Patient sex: F
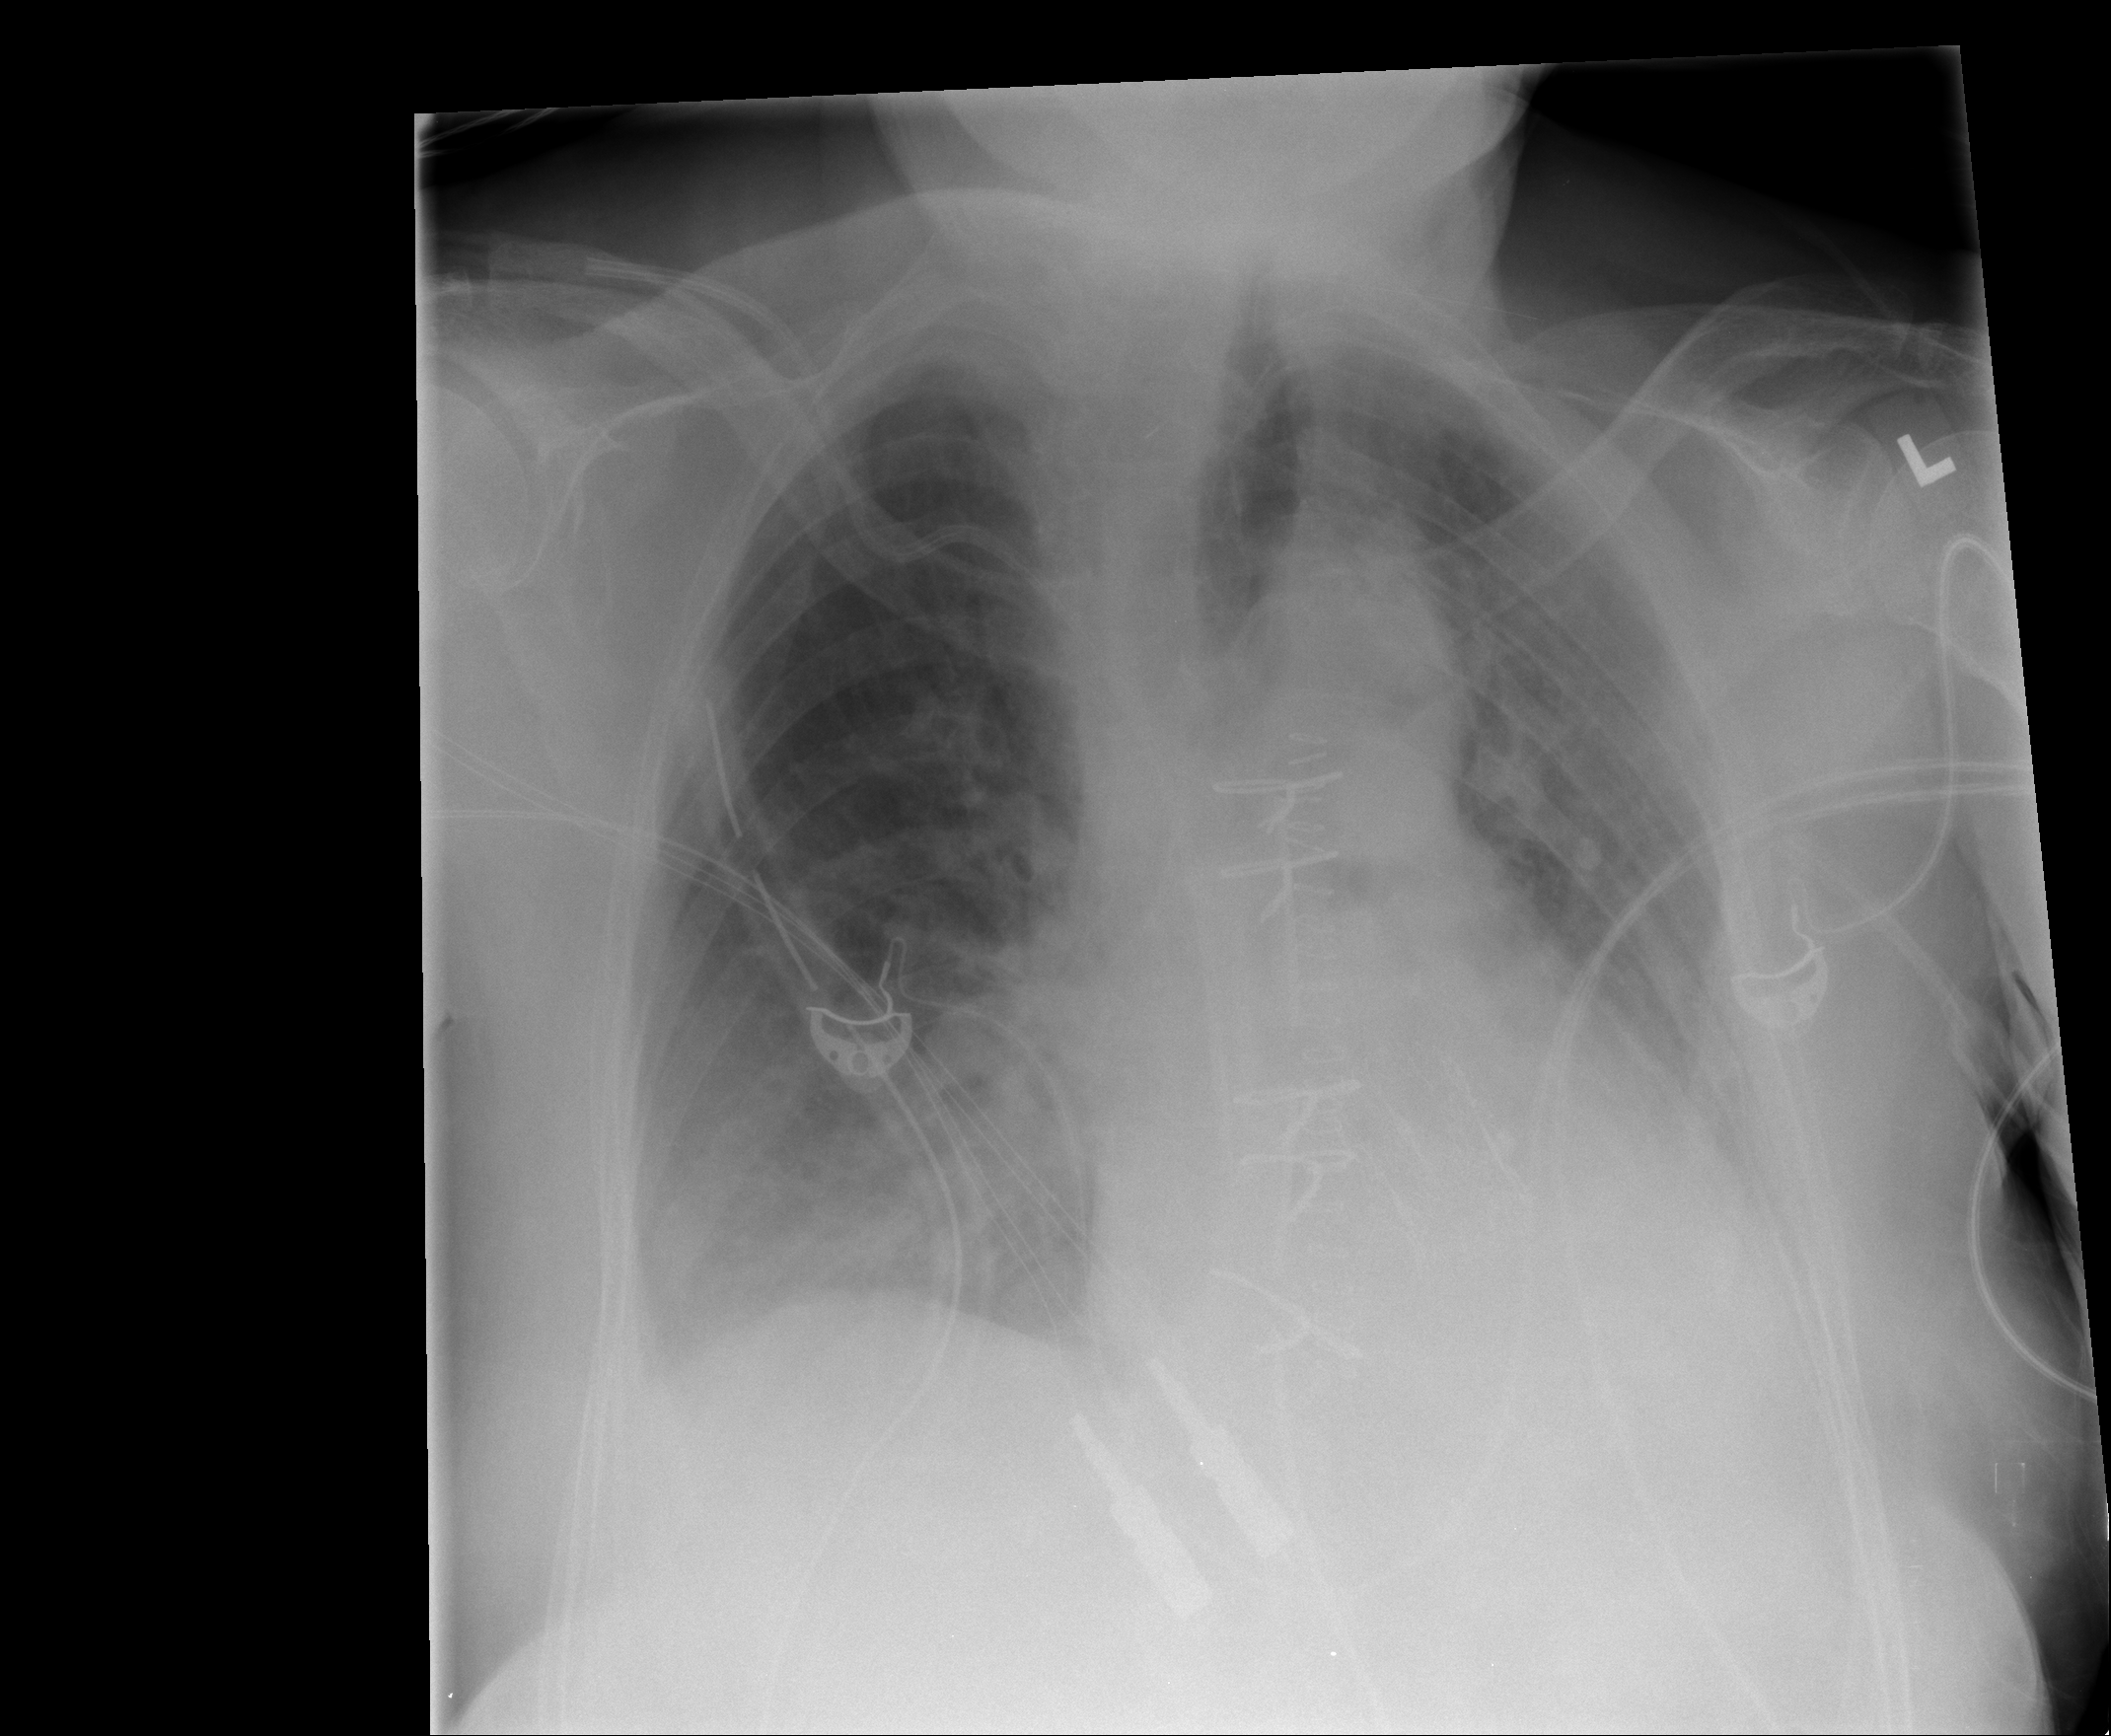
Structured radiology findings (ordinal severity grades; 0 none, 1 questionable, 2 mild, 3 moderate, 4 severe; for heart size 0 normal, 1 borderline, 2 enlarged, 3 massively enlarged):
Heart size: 0
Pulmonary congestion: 2
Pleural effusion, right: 1
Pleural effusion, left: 2
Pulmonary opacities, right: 0
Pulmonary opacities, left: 0
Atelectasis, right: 0
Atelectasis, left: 2